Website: home-depot
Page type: delivery-shipping
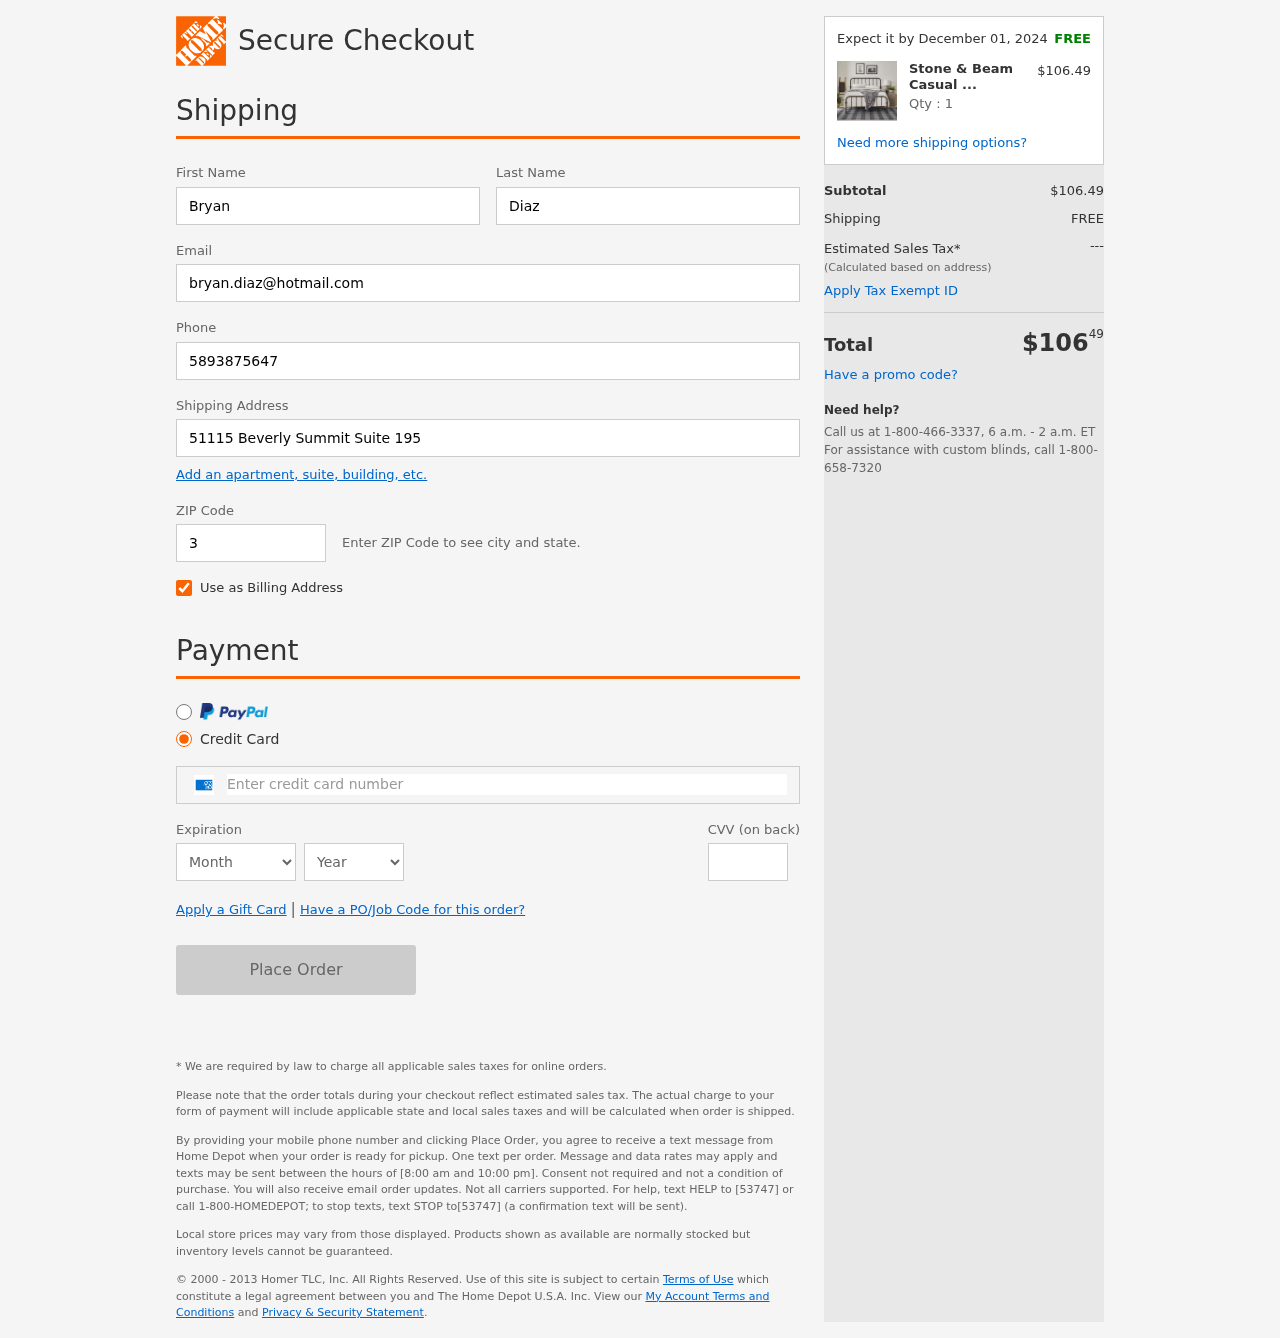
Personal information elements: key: PII_CARD_CVV
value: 5387
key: PII_CARD_EXPIRY_MONTH
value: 06
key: PII_CARD_EXPIRY_YEAR
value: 30
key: PII_CARD_NUMBER
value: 3737 5029 2578 068
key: PII_EMAIL
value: bryan.diaz@hotmail.com
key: PII_FIRSTNAME
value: Bryan
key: PII_LASTNAME
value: Diaz
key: PII_PHONE
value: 5893875647
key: PII_POSTCODE
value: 38965
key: PII_STREET
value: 51115 Beverly Summit Suite 195
Product elements: key: PRODUCT1_NAME
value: Stone & Beam Casual Plaid Rug
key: PRODUCT1_PRICE
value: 106.49
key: PRODUCT1_QUANTITY
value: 1
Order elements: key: ORDER_DELIVERY_DATE
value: Expect it by December 01, 2024
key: ORDER_SUBTOTAL
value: $106.49
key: ORDER_SHIPPING_COST
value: FREE
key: ORDER_TOTAL
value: $10649